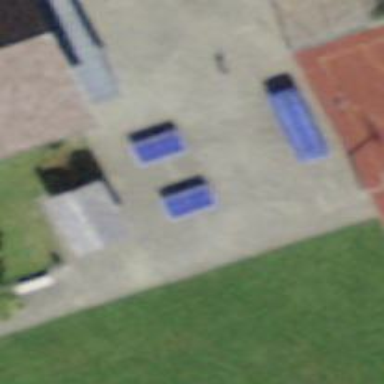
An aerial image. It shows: Pitch for leisure activities.